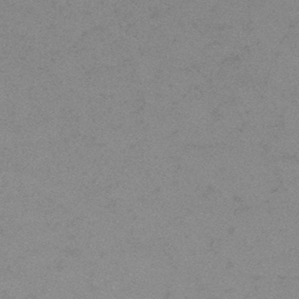
Label: frost